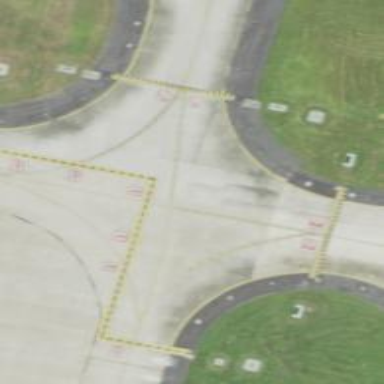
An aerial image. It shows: Image of taxiway at airport.